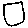
Label: square